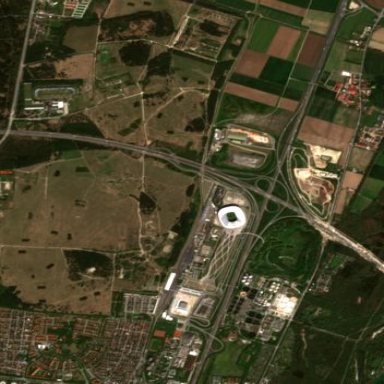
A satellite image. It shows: Motorway interchange.